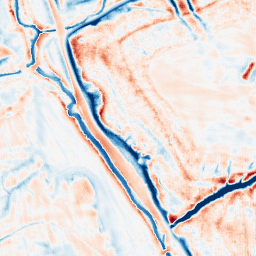
Category: edge_preserving
Decomposition family: bilateral
Decomposition parameters: d: 21
sigma_color: 50
sigma_space: 150
Upsampling method: fft_zeropad
Upsampling parameters: scale: 8
Upsampling scale: 8